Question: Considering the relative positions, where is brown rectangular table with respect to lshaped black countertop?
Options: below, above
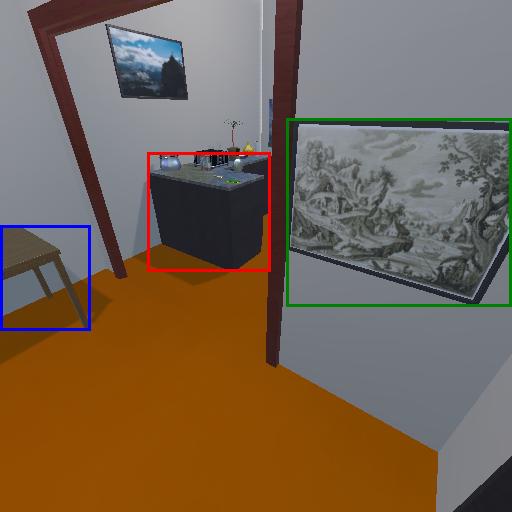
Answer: below